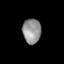
Tissue: skin
Cell type: Epithelial cells
Senescence score: 0.1972
Nuclear area (px): 448
Mean DAPI intensity: 146.373